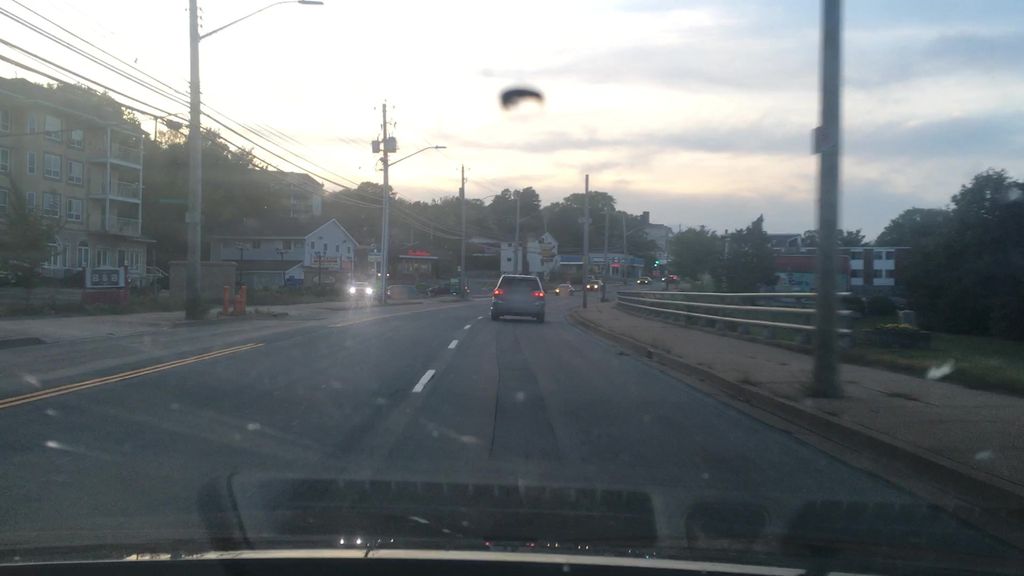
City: halifax